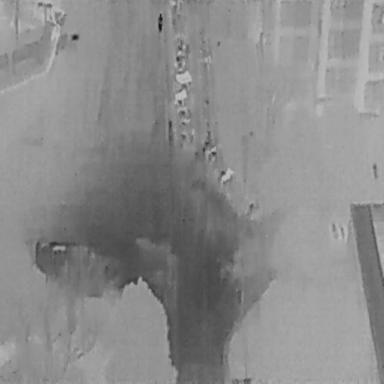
There are ten objects shown in the infrared image, including two People, and eight Bicycles.